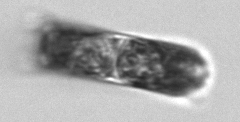
Label: Hemiaulus